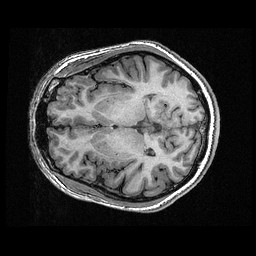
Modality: T1w
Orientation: axial
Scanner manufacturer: ge
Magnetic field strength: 3 T
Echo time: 0.00318 s